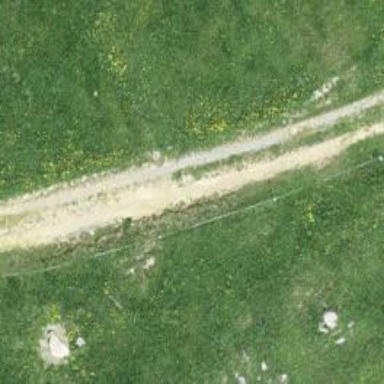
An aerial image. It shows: Unpaved track road.